Question: I'm working from a dataset that contain the expression values for multiple genes on multiple separate subjects, and trying to use ggplot to plot the data points for each gene with the respective smoothed lines.
<URL>
So far I've been able to create a separate graph for each gene:
'''
ggplot(data=data1, aes(x=factor(X, levels=unique(X)), y=ALDOA, group=1))+
+ geom_point()+
+ geom_smooth()
'''

How can I overlay the data from all genes with the lines on the same graph?
I am new to R and ggplot, so any help will be much appreciated!
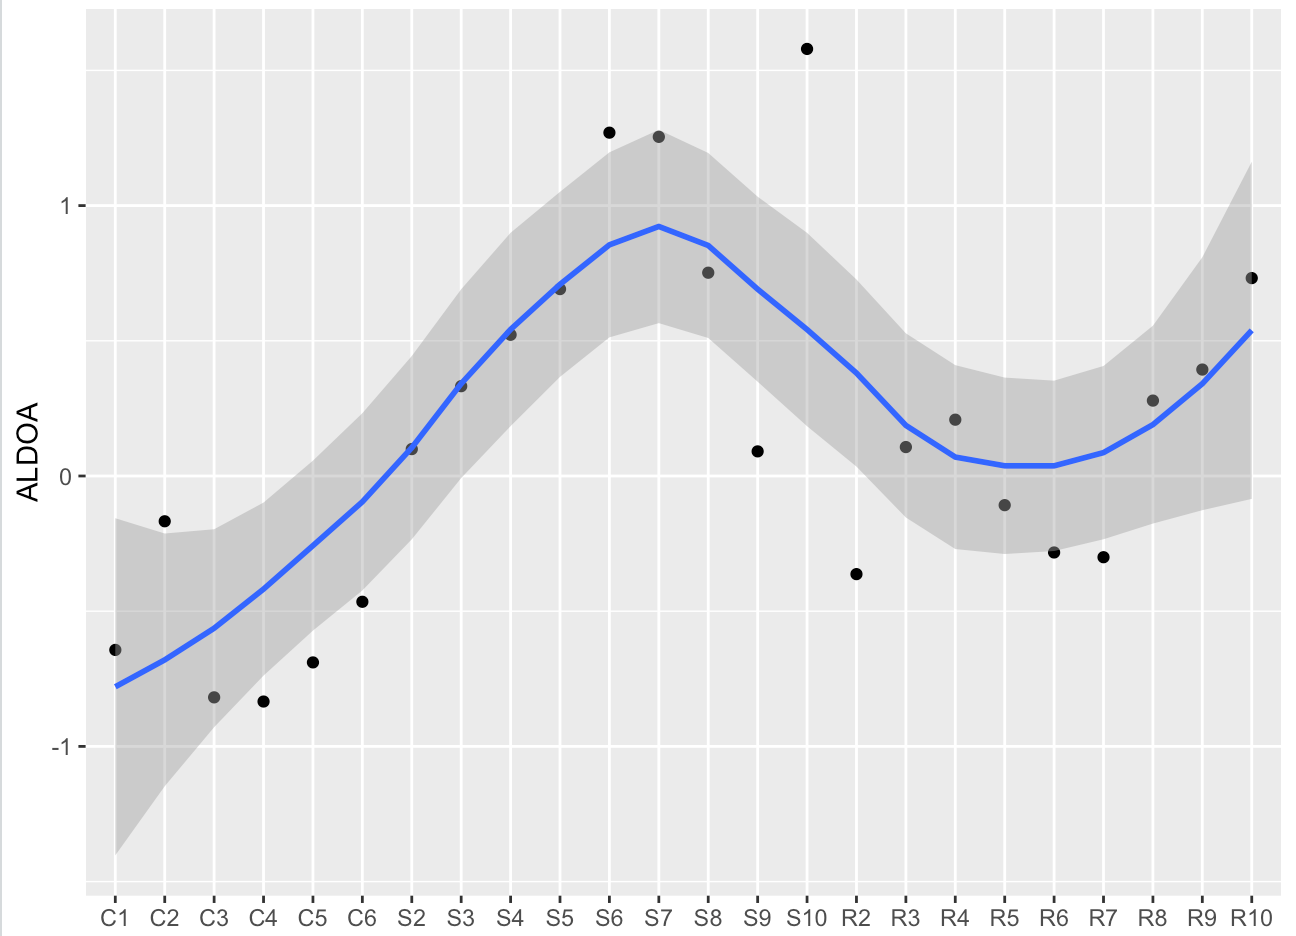
Answer: Your data are currently in wide format. 'ggplot' would like them in long format so use 'tidyr::gather()':
'''
library(dplyr)
library(forcats)
library(ggplot2)
library(tidyr)
tbl_wide <- "X,ALDOA,ALDOC,GPI,GAPDHS,LDHA,PGK1,PKLR
C1,-0.643185598,-0.645053078,-0.087097464,-0.343085671,-0.770712771,0.004189881,0.088937264
C2,-0.167424935,-0.414607255,0.049551335,-0.405339423,-0.182211808,-0.127414498,-0.313125427
C3,-0.81858642,-0.938110755,-1.141371324,-0.212165875,-0.582733509,-0.299505078,-0.417053296
C4,-0.83403929,-0.36359332,-0.731276681,-1.173581357,-0.42953985,-0.<PHONE>,-0.861271021
C5,-0.689384044,-0.833311409,-0.622961915,-1.<PHONE>,0.479864518,-0.353765462,-0.787467172
C6,-0.465153207,-0.740128773,-0.<PHONE>,0.499455778,-0.692945684,-0.215067456,-0.460695935
S2,0.099525323,0.327565645,-0.315537278,0.065457821,0.78394394,0.189251447,0.<PHONE>
S3,0.33216583,0.190001824,0.749459725,0.224739679,-0.138610536,-0.420150288,0.919318891
S4,0.522281547,0.278411886,1.715325626,0.534957031,1.130054777,-0.129296273,1.803756399
S5,0.691225088,0.665540011,1.661124529,0.662320212,0.267803229,0.853683613,1.105808889
S6,1.269616976,1.86390714,2.069219749,1.312324149,1.498836807,1.794147633,0.842335285
S7,1.254166133,1.819075004,0.44893804,0.438435159,0.482694339,0.446939822,0.802671992
S8,0.751743085,0.702057721,0.657752337,1.668582798,-0.186354601,1.214976683,0.287904556
S9,0.091028475,-0.214746307,0.037471169,-0.90747123,-0.172209571,0.062382102,0.136354703
S10,<PHONE>,1.736452158,0.194961866,0.706323594,1.396245579,0.208168636,0.883114282
R2,-0.36289097,-0.252649755,0.026497148,-0.026676693,-0.720750516,-0.087657548,0.390400605
R3,0.106992251,0.290831853,-0.815393104,-0.020562949,-0.579128953,-0.222087138,0.603723294
R4,0.208230649,0.533552023,-0.116632671,1.126588341,-0.<PHONE>,0.157577458,-0.402493353
R5,-0.<PHONE>,0.436174594,-0.969979695,-1.298192703,0.541570124,-0.<PHONE>,-0.704663307
R6,-0.282867322,-0.960902616,0.184185506,-1.215118472,0.856165556,-0.256458847,-1.528611038
R7,-0.300331377,-0.918484952,0.191947526,-0.895049036,1.200294702,<PHONE>,-0.047383224
R8,0.278804568,-0.<PHONE>,0.300083636,0.37631121,-0.288228181,0.427576413,0.631281194
R9,0.393632652,0.228379711,-0.201269856,1.731887958,0.141541807,0.242716283,0.154875397
R10,0.731821818,0.058779515,-0.310899832,0.578285435,-0.474621274,0.126920851,0.017104493" %>%
read_csv()
tbl_long <- tbl_wide %>%
gather(gene, expression, -X)
tbl_long %>%
ggplot(aes(x = fct_inorder(X), y = expression, color = gene, group = gene)) +
geom_point() +
geom_smooth(method = "loess", se = FALSE) +
theme(axis.title.x = element_blank())
'''
<URL>